Question: I have the vector 'd<-1:100'
I want to sample k=3 times from this vector . I would like to make elements that are at a distance 'length(d)/k' from the first sampled element to have a higher probability of getting sampled. I am not yet sure how much higher. I know that 'sample' has a 'prob=' argument, however i can't seem to find a way so that the 'prob=' vectors gets to be recalculated from the location of the initial sample.
Any ideas?
'd<-1:100' . Lets say the first trial samples 'd[30]=30'. Then the elements of 'ddd' that are near 0, 60 and 90 should have a higher probability of sampling. So after the initial sample the the distribution of the sampling probabilities of the rest of the elements of 'ddd' is as in the image:
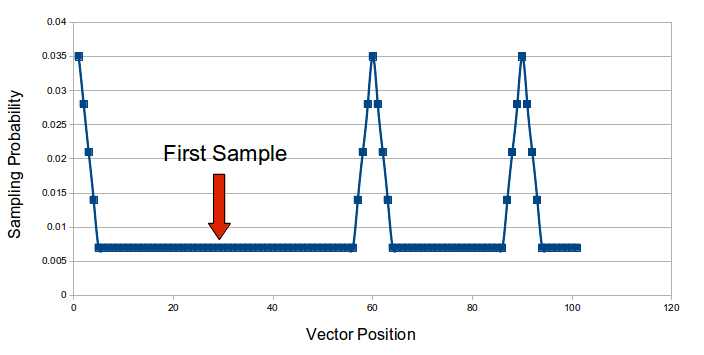
Answer: I think:
'''
samp <- sample(1:100,1)
prob <- rep(1,100)
prob[samp]=0
'''
MORE EDIT: I'm an idiot today. Now this will make the probability shape you asked for.
'''
peke<-c(2,5,7,10,7,5,2) #your 'triangle' probability
for (jj = c(0,2,3){
prob[(1:7)*(1+samp*(jj)] <- peke
}
newsamp <-sample(1:100,1,prob)
'''
You may want to add a slight offset if that doesn't place the probability peaks where you wanted them.